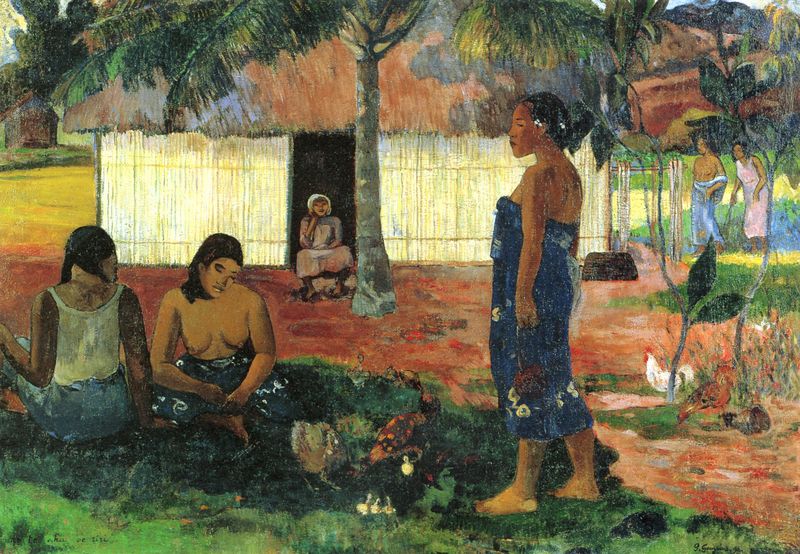
Titel: Warum bist du böse? (No te aha oe riri?)
Künstler: Paul Gauguin
Standort: Chicago (Illinois)
Institution: The Art Institute of Chicago
Schlagwörter: akt, baum, berg, blau, blätter, dunkel, feder, felsen, feuer, gemälde, haut, mann, nackt, schatten, weiß, bäume, frauen, gelb, grün, impressionismus, landschaft, menschen, mädchen, ocker, sitzen, blume, blumen, braun, brust, busen, damen, frankreich, frau, haar, hell, holz, kleid, kleider, licht, mund, nase, orange, profil, rücken, schwarz, strasse, stroh, tür, dach, gras, haus, rasen, rot, tier, tiere, tuch, weg, wiese, zaun, beige, expressionismus, haube, malerei, muster, rock, alt, hemd, arm, arme, augen, federn, gesicht, mensch, stehen, bild, signatur, öl, baumstamm, erde, häuser, natur, schilf, gehen, hütte, pfad, sonne, wiesen, boden, insel, haare, sitzend, stoff, kind, paar, pflanze, pflanzen, rosa, arbeit, brunnen, garten, brüste, farbig, füße, sommer, ente, bäuerinnen, mittag, warm, berge, farben, fels, gebirge, hitze, dorf, lila, tag, violett, hütten, enten, idylle, blue, people, red, white, women, black, green, grey, nasen, painting, sitting, woman, yellow, kopftuch, korb, brown, palm, palme, palmwedel, halbakt, nackte, nachdenklich, brustwarze, brustwarzen, waden, entblösst, exotik, exotisch, bauer, gauguin, barfuss, südsee, hautfarbe, strohdach, heiss, paul, steht, küken, kunst, bast, geflügel, african, flower, landhaus, gaugin, life, man, naked, nude, tree, house, mountains, island, trees, village, bambus, palmen, har, grass, dwelling, hahn, huhn, color, bird, birds, primitiv, dirt, outside, hühner, leaves, palmblätter, walk, reisen, foot, paul gauguin, farbenfroh, armen, hut, paul gaugin, tahiti, ureinwohner, cottage, palmblatt, breasts, fields, getüncht, native, desert, sari, vogel, africa, indio, humans, zusammenkunft, strohhütte, shirt, tropisch, palm tree, palms, tropen, indian, standing, shelter, indios, haiti, einheimische, sarong, dessert, indians, exotic, community, chicken, chickens, taiti, landbewohnerinnen, mittagsruhe, schilfhütte, strohhütten, südsee frauen, barefoot, womens, old lady, neo impressionismus, h+tte, asia, topless, rabbit, 1890, gaughin, pastorale, chicks, womans, thatch, content, chiken, fauvismus, ongaughin, banboo, nudefeet, lf, augin